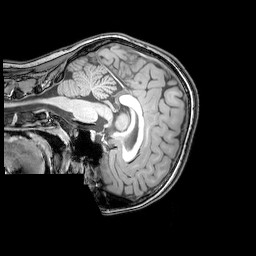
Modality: T1w
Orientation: sagittal
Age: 22
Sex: female
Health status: healthy
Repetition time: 0.081 s
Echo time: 0.037 s